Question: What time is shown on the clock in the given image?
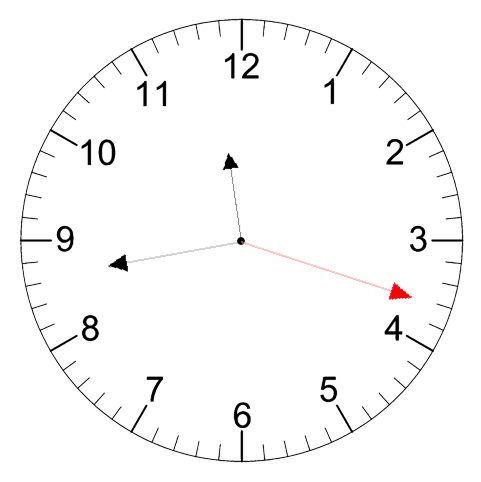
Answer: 11:43:18